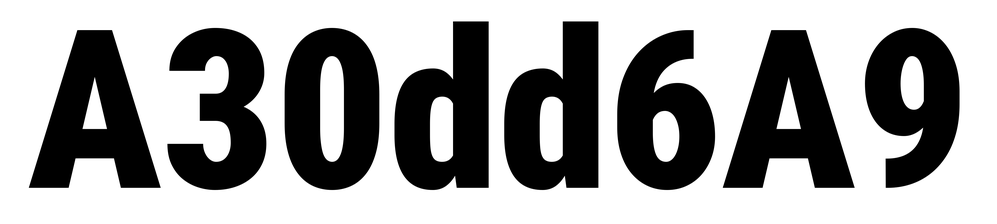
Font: Roboto_Condensed_Black